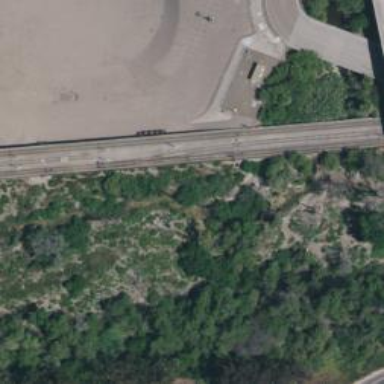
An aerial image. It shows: Bridge for light rail electrified with contact line.